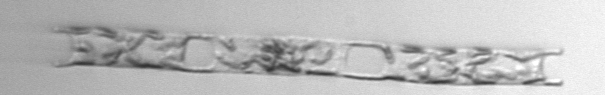
Label: Eucampia